Question: Count the number of objects in the diagram.
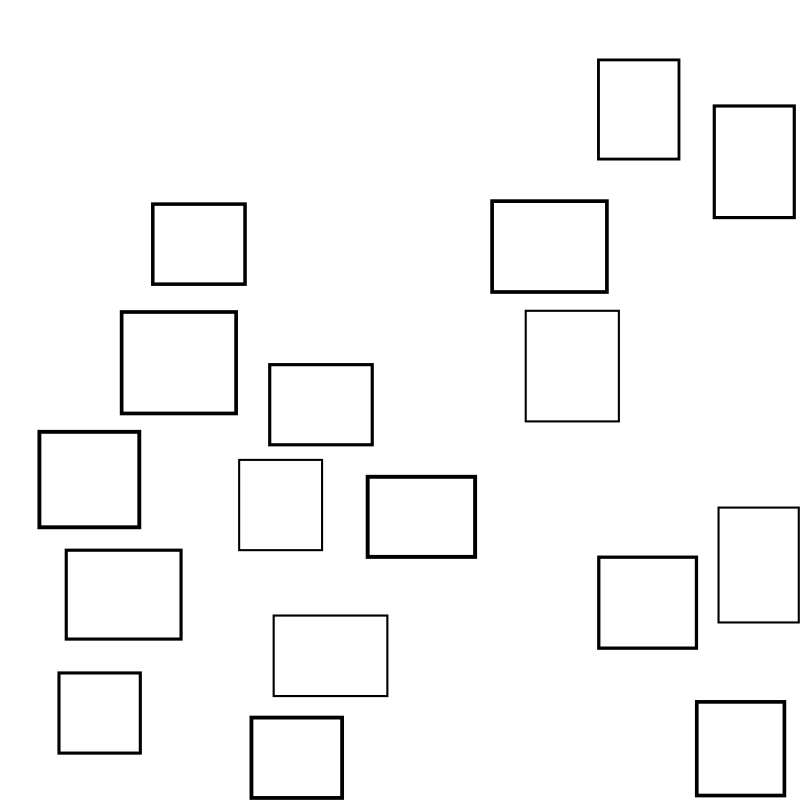
Answer: 17